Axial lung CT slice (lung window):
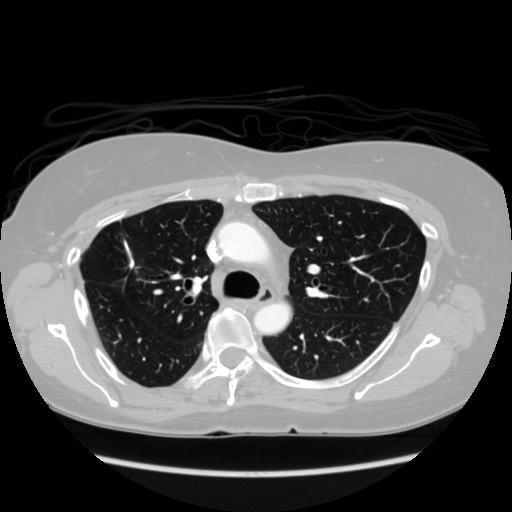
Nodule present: no